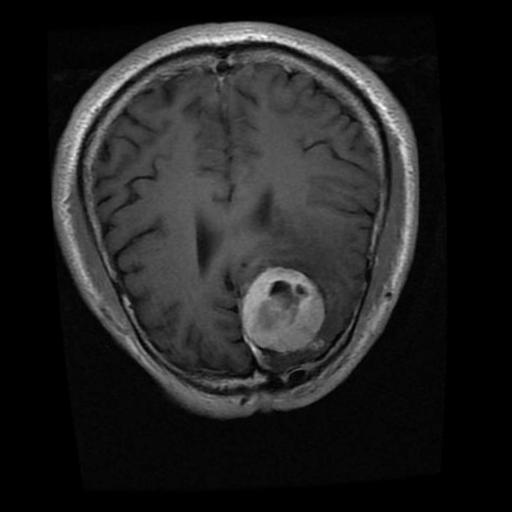
Label: meningioma